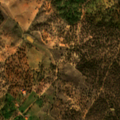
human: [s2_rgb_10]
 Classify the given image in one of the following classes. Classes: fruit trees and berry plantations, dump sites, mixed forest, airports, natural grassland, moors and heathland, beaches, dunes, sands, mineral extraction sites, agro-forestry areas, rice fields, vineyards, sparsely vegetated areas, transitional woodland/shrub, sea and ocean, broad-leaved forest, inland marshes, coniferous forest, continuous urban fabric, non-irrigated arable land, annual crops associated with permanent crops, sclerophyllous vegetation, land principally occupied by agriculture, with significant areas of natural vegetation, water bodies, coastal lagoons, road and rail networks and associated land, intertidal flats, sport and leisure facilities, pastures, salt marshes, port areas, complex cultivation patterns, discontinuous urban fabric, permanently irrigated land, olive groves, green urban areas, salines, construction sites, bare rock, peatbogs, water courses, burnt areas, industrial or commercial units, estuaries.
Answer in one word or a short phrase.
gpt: annual crops associated with permanent crops, agro-forestry areas, broad-leaved forest, transitional woodland/shrub